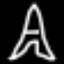
Label: The Eiffel Tower